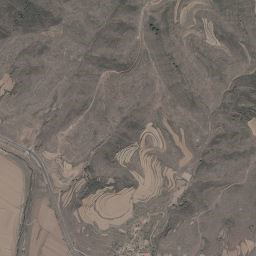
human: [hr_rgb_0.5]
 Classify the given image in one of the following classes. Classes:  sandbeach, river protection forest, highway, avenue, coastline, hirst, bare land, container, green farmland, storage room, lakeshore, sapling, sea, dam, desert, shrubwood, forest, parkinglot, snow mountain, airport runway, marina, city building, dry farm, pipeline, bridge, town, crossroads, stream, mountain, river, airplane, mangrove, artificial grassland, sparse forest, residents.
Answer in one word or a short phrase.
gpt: mountain